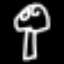
Label: mushroom